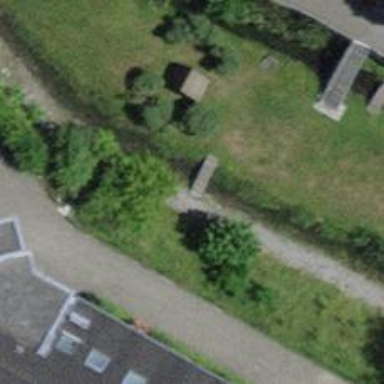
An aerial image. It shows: Footway on bridge structured as arch.